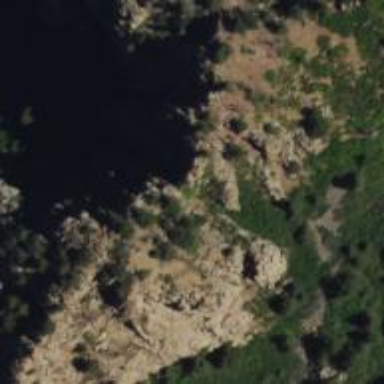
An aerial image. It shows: Cliff in nature.